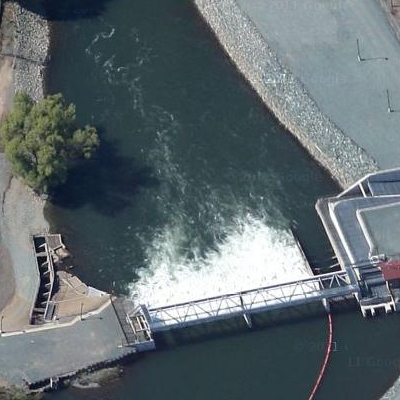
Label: dRiverLake